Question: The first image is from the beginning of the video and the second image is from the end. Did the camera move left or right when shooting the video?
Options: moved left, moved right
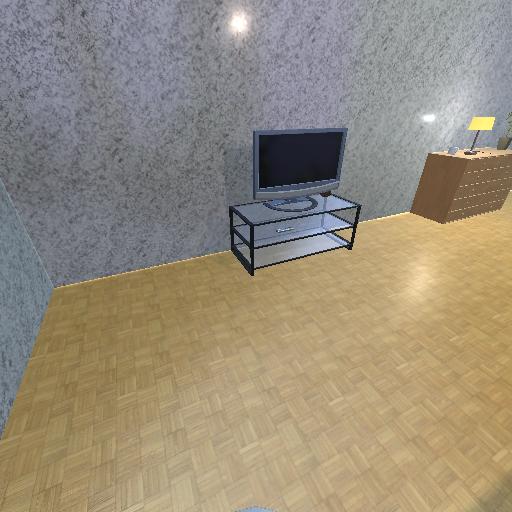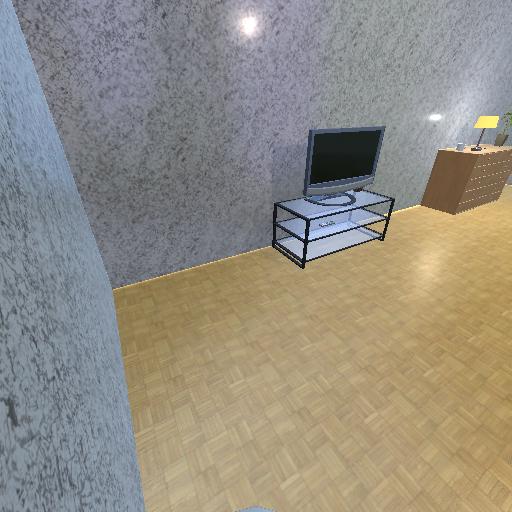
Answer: moved left